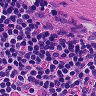
Metastatic tissue present: no